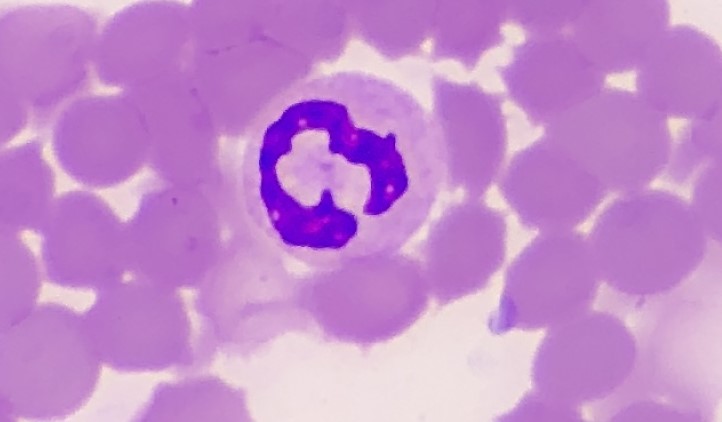
White blood cell type: Neutrophil